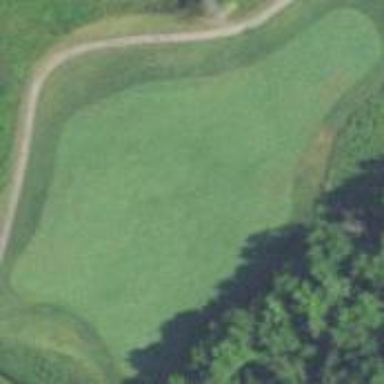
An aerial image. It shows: Grassy area designated as golf fairway.